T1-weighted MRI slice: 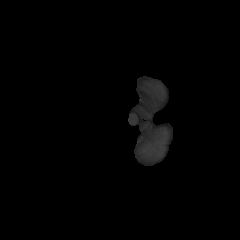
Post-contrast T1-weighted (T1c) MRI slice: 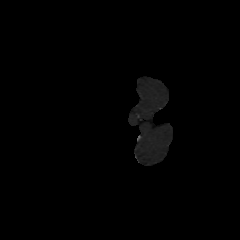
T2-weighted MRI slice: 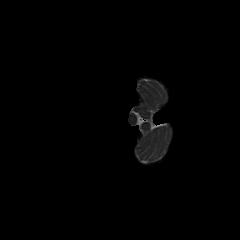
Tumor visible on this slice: no